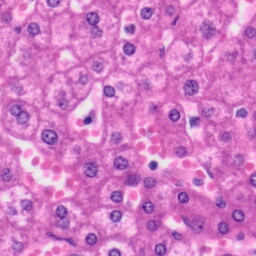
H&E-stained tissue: Liver